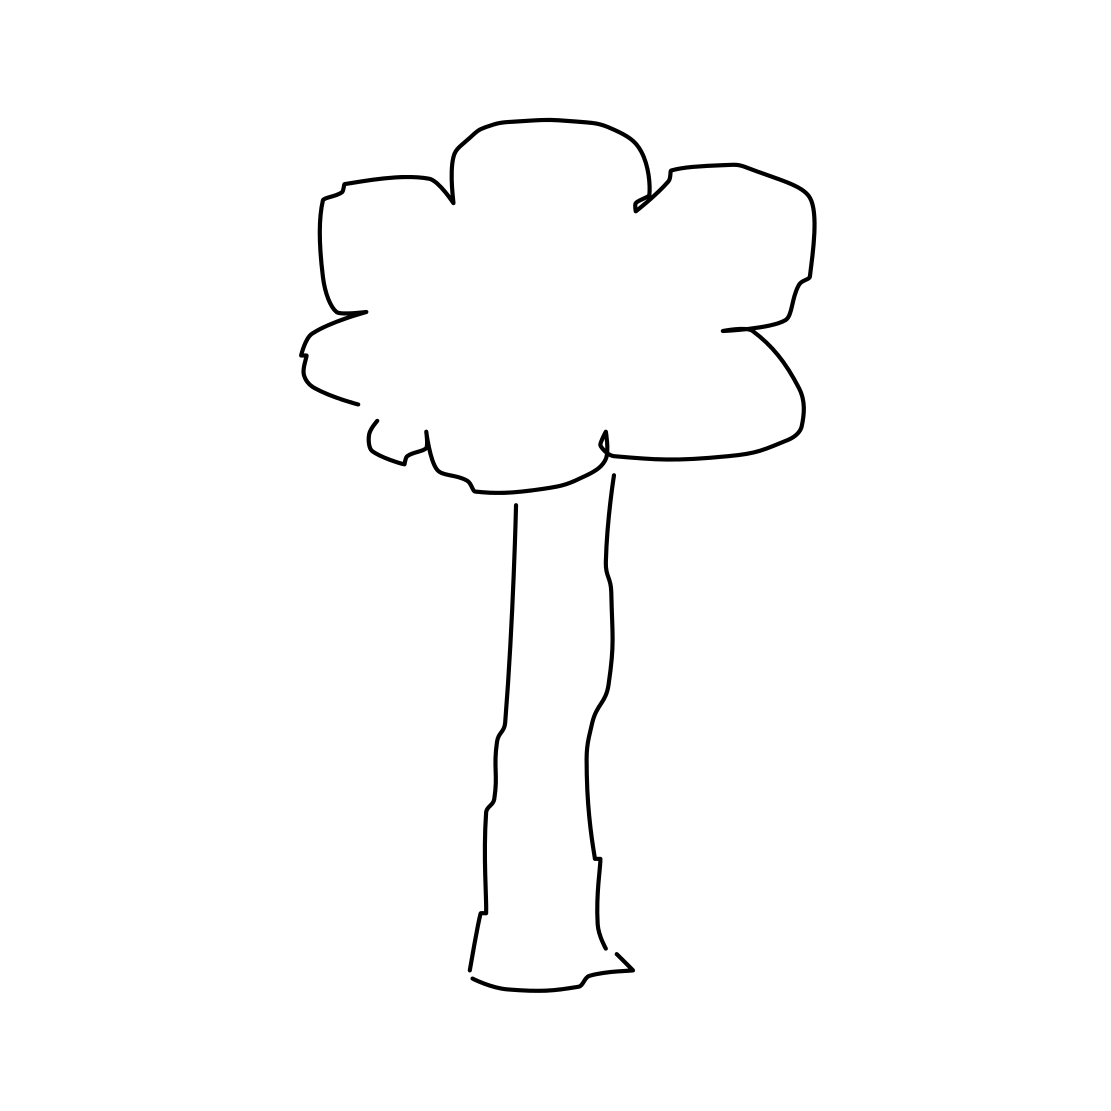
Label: tree